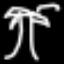
Label: palm tree